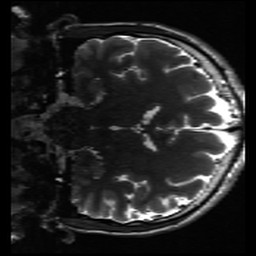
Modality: inplaneT2
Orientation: coronal